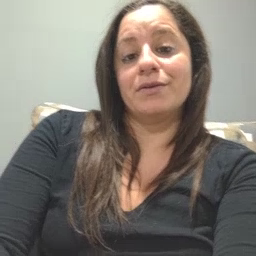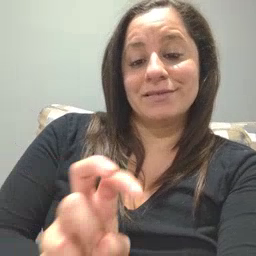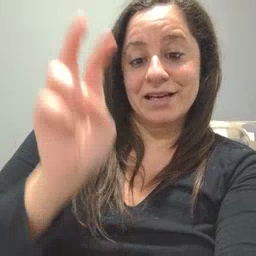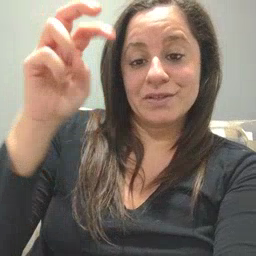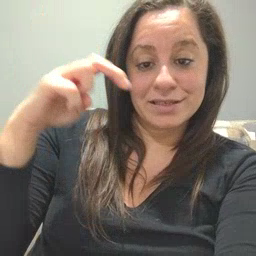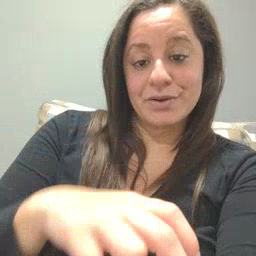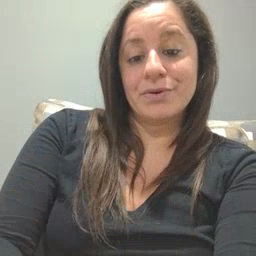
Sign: stairs